Interaction volume radius: 5 \u00c5
Interaction volume height: 25 \u00c5
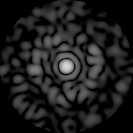
Disorder parameter: 0.8509